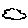
Label: cloud